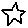
Label: star